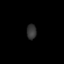
Tissue: lung
Cell type: Epithelial cells
Senescence score: 0.191
Nuclear area (px): 142
Mean DAPI intensity: 52.331